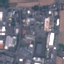
Land use / land cover: Industrial